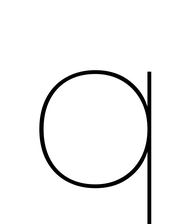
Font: Poppins-Thin